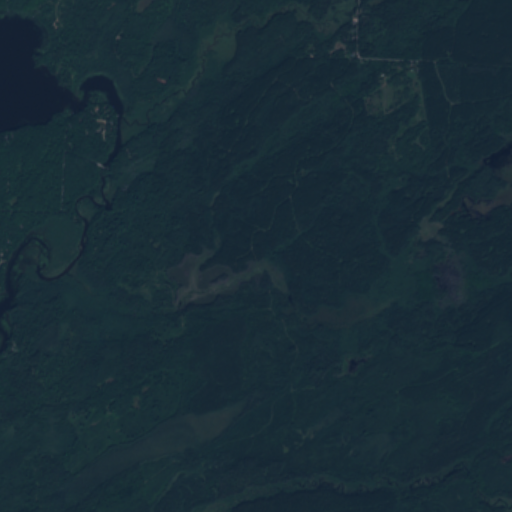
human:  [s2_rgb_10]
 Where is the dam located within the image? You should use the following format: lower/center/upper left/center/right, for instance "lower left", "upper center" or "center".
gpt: The dam is located in the upper left of the image.
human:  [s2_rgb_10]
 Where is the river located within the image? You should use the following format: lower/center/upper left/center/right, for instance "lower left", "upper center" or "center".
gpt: The river is located in the left of the image.
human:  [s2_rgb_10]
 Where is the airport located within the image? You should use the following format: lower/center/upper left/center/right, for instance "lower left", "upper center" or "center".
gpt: There is no airport in the image.